Question: i am creating crystal report for win-forms. I have crystal report shown in image.The top text object overlapping the other text object.I have set both text object property of can grow to zero.i have tried keep together option but not working.What could be done here?I want to set space between these two objects.Any one have solution for this?
here is the screenshot of report:

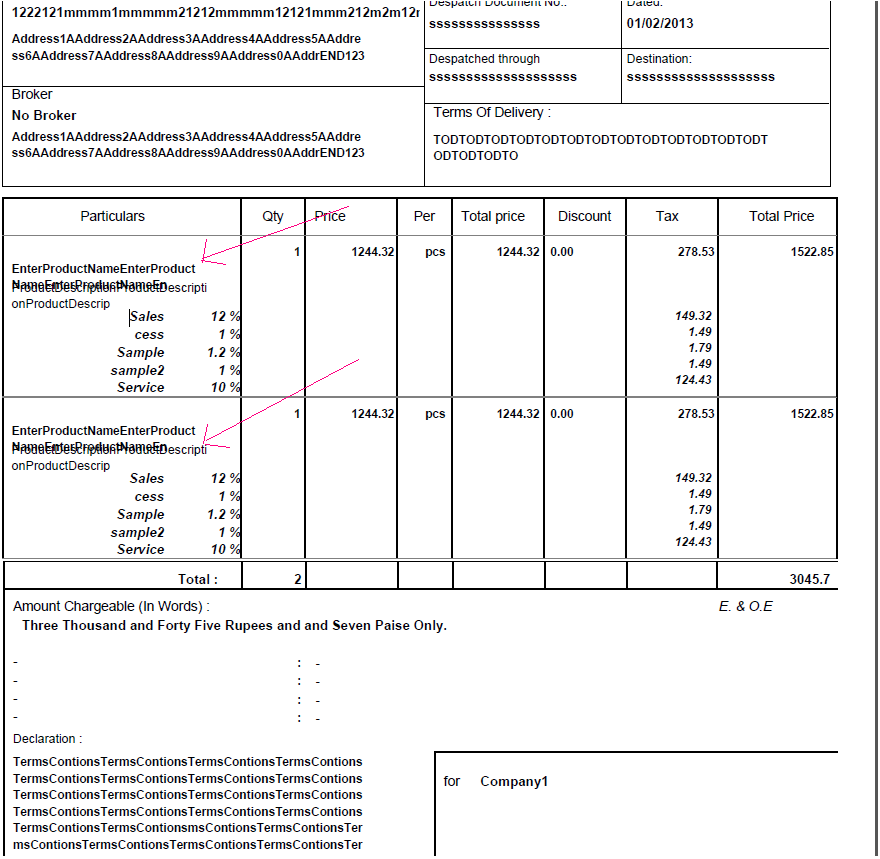
Answer: You can put each object into its own section in the same area (depending on what version of Crystal you're using, this would be done in the equivalent of the 'section expert'). This way, each section will size appropriately for the content (you can turn on can grow property if you want) and not overlap with objects in the section below.
<URL>.